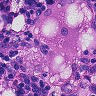
Metastatic tissue present: no